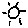
Label: sun